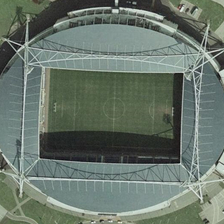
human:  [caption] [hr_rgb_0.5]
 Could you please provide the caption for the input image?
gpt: green meadows are around a large gray stadium .

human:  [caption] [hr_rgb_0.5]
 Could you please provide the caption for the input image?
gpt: green meadows are around a large gray stadium .

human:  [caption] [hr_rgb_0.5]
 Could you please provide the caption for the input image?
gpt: green meadows are around a large gray stadium .

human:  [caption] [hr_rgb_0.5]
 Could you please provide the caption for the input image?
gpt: green meadows are around a large gray stadium .

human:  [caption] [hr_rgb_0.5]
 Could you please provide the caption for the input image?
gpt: green meadows are around a large gray stadium .